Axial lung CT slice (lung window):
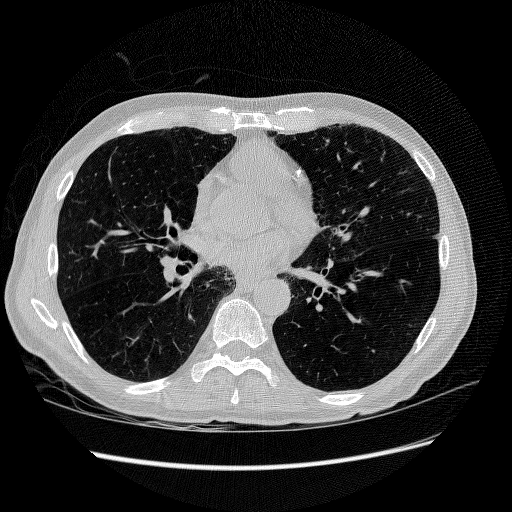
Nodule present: no